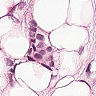
Metastatic tissue present: yes